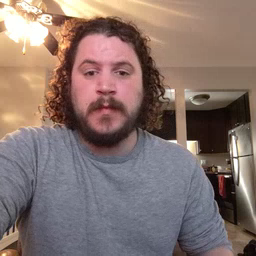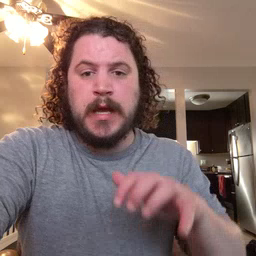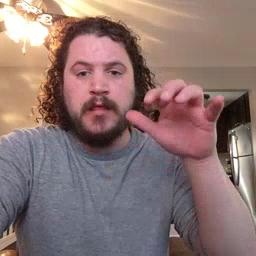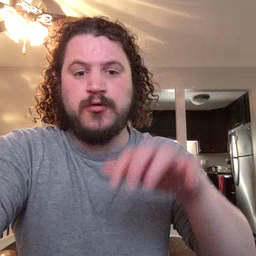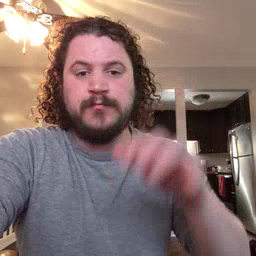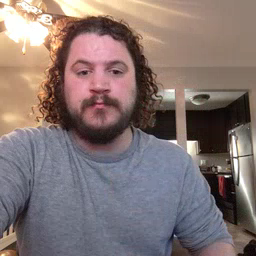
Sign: alligator